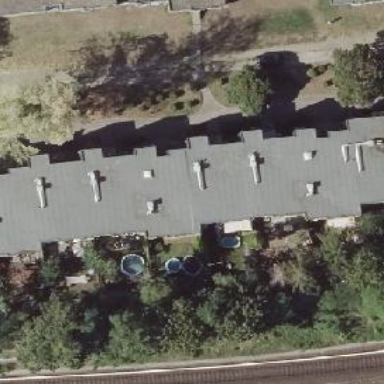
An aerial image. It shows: Grey apartment building with flat roof. The roof is dark grey in color.